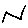
Label: zigzag